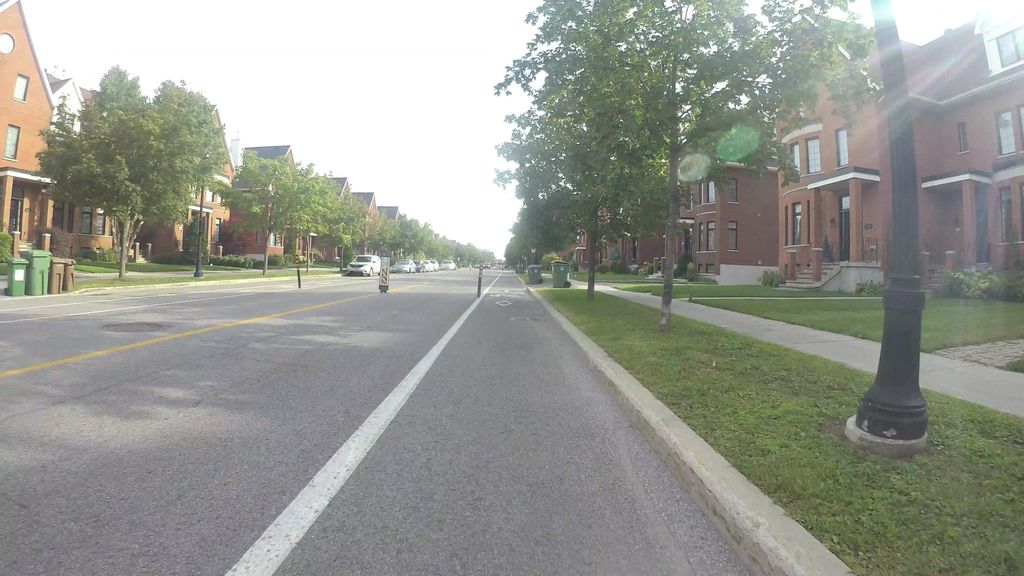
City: montreal